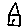
Label: house